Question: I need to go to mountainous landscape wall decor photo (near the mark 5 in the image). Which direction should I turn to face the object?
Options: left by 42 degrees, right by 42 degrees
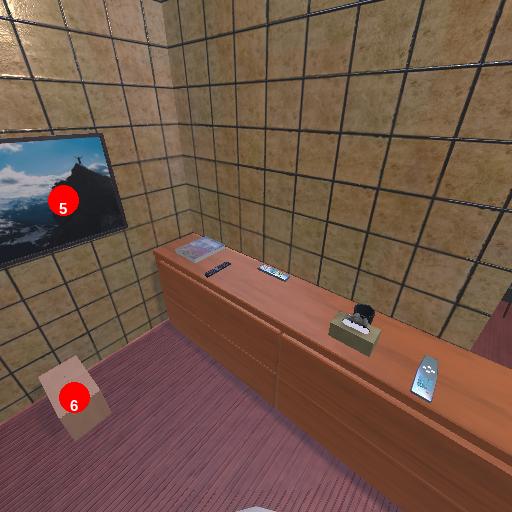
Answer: left by 42 degrees